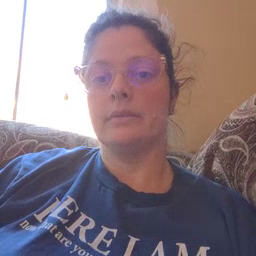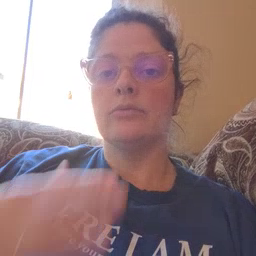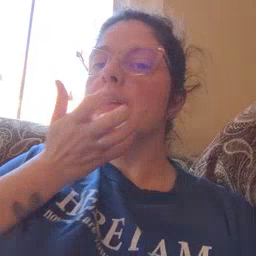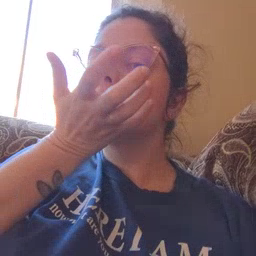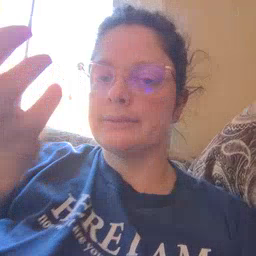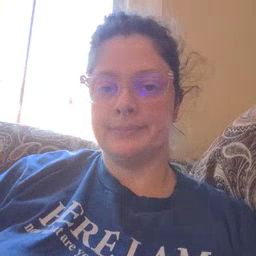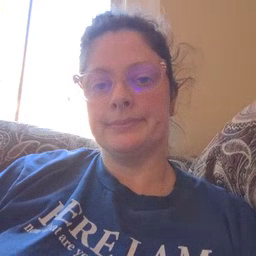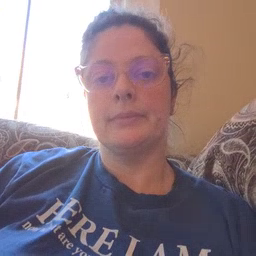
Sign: grass